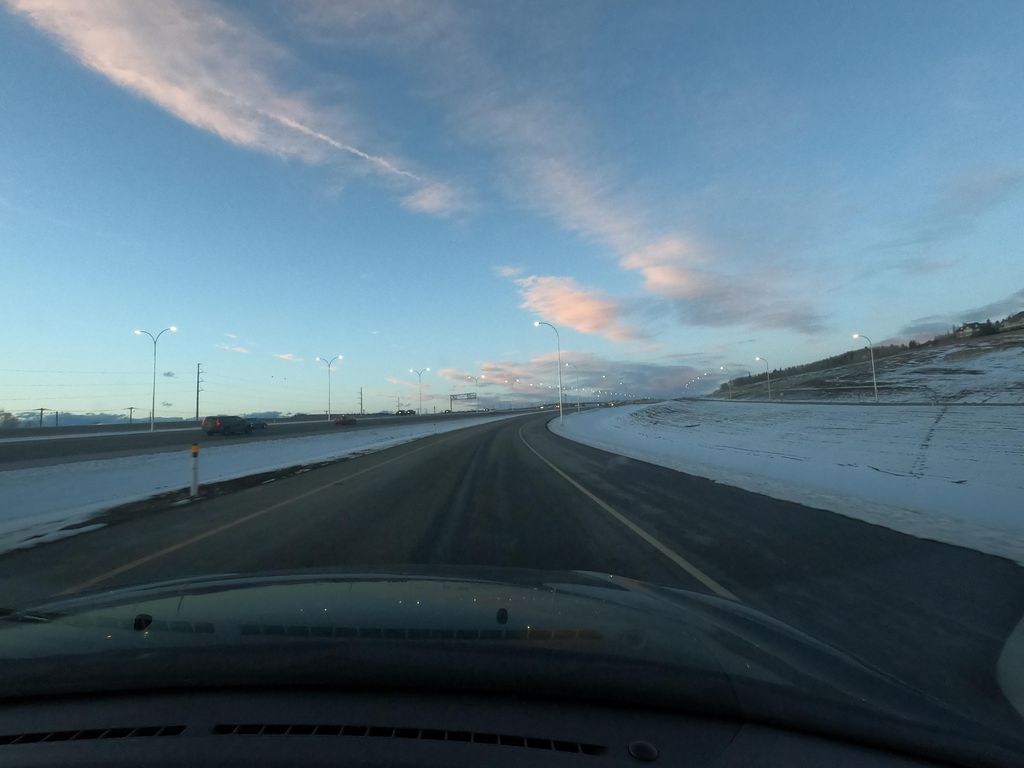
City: calgary